Question: Determine whether the two graphs given in the figure are isomorphic. If you think they are isomorphic, answer 1; if you think they are not isomorphic, answer 0.
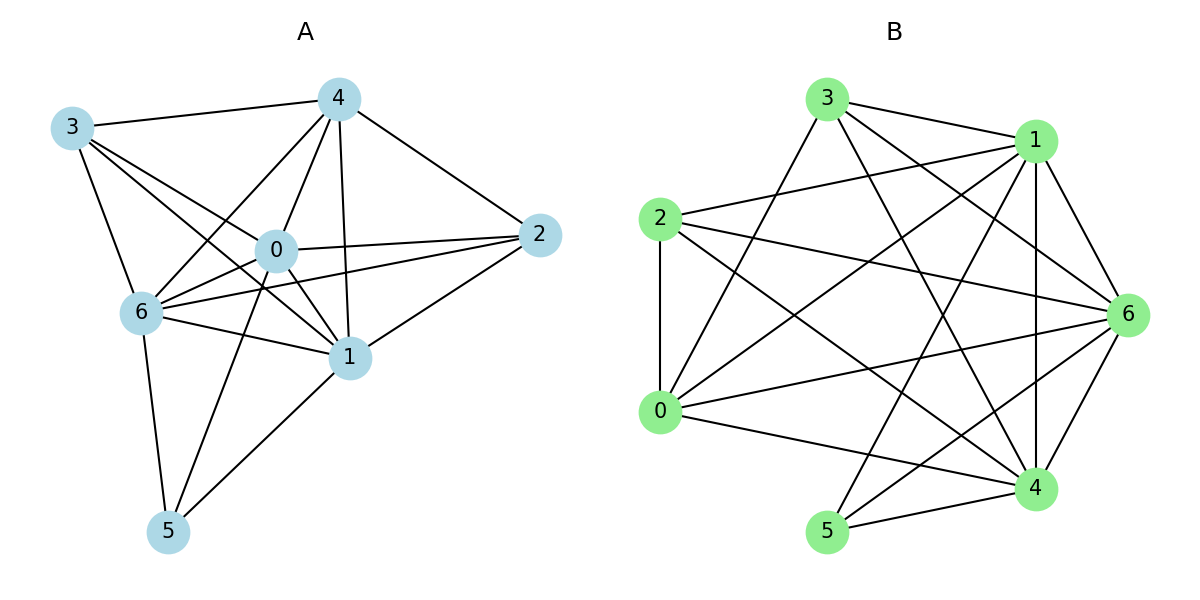
Answer: 1